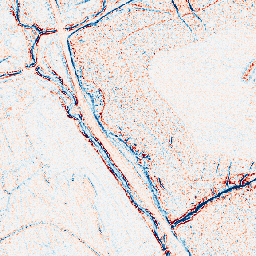
Category: edge_preserving
Decomposition family: bilateral
Decomposition parameters: d: 5
sigma_color: 75
sigma_space: 25
Upsampling method: area
Upsampling parameters: scale: 4
Upsampling scale: 4